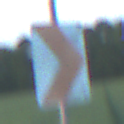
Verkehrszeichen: RichtungstafelnInKurvenKleinLinks
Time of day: SunriseSunset
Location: Outdoor (Nature)
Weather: PartlyCloudy
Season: NotSpecified
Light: Natural